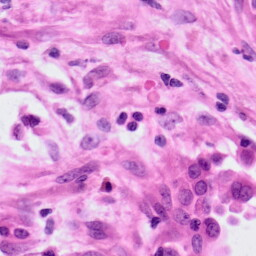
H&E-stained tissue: Lung